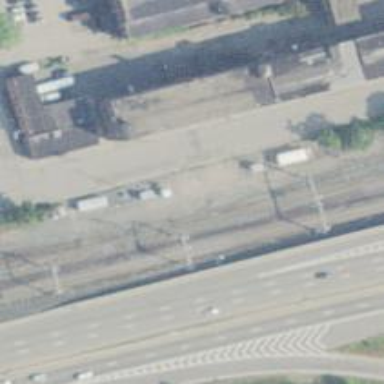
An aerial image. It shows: Railroad crossover.